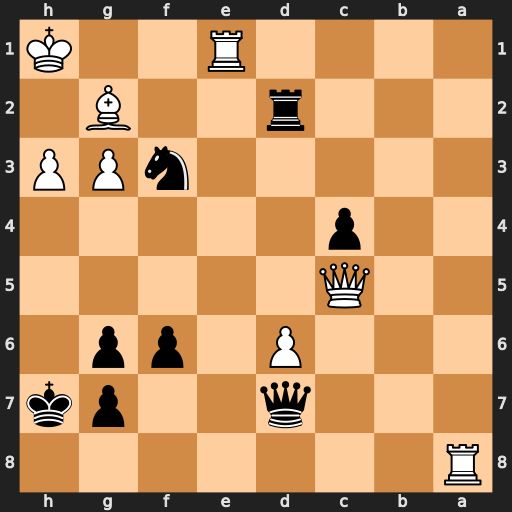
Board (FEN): R7/3q2pk/3P1pp1/2Q5/2p5/5nPP/3r2B1/4R2K
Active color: b
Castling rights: -
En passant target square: -
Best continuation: Qxh3+ Bxh3 Rh2#